Question: My app isn't optimized for iPad but before iOS 7, UIActivityViewController was working perfectly (same behavior on both devices).
I mean, it works now, but some icons are strange and others are missing.
Screenshot:

I'm presenting UIActivityViewController this way:
'''
[self presentViewController:viewController animated:YES completion:nil];
'''
Any ideas?
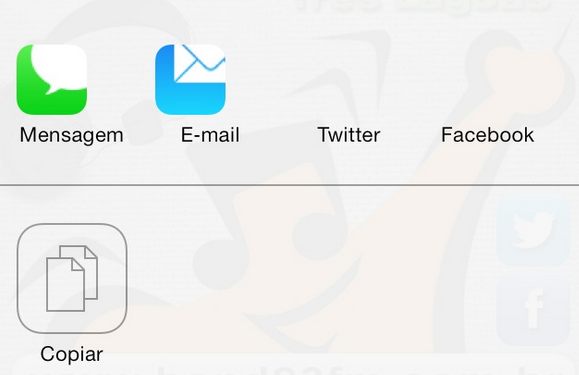
Answer: This is a bug in iOS 7. Due to the upscaling of an iPhone app to iPad, Apple is accommodating for the resizing of some parts of the UI but not others.
There is no way to fix this as it is one of Apple's own controls.
I'd recommend trying this out in iOS 8 and seeing if it has been fixed.